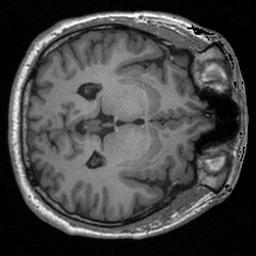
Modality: T1w
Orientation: axial
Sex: male
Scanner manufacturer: siemens
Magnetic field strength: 3 T
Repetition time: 1.9 s
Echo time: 0.00226 s